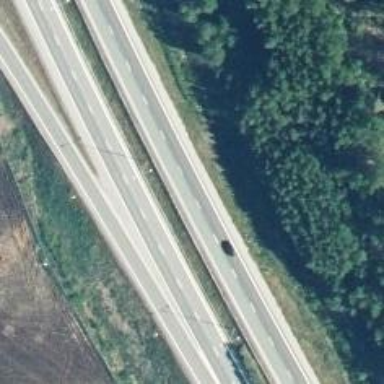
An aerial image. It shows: Asphalt motorway.